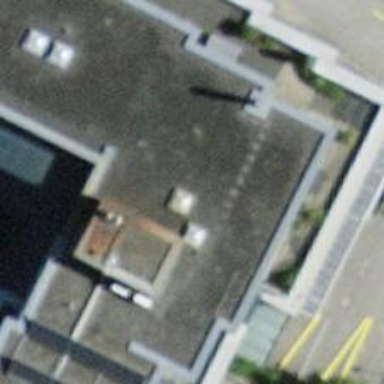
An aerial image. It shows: Police building.